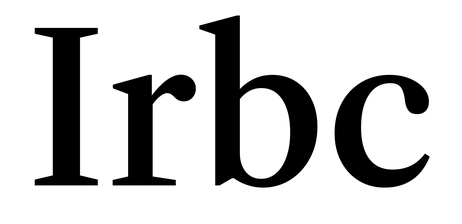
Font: LibreCaslonText_Medium